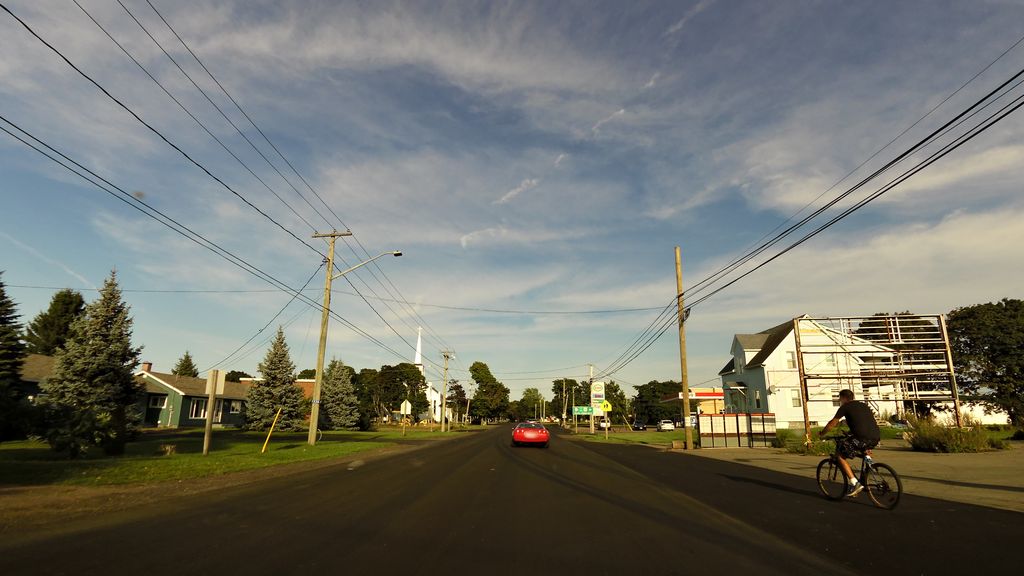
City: charlottetown